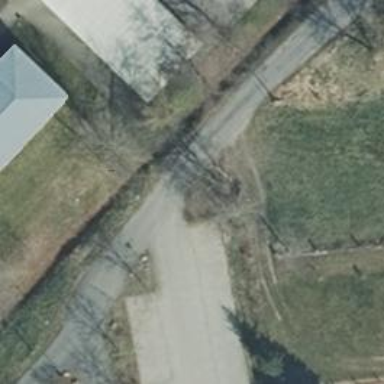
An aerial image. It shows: Asphalt service road.